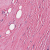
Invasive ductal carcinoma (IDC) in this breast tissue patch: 0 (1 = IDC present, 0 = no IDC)